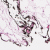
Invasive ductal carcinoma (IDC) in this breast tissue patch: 0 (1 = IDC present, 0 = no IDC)